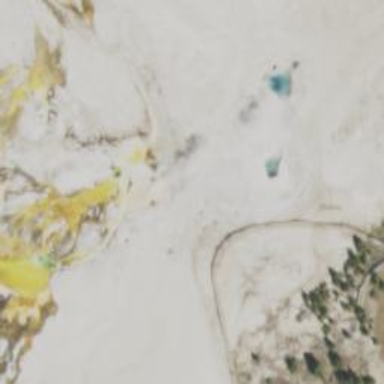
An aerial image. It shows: Geyser in its natural environment.